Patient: sex F, age 67
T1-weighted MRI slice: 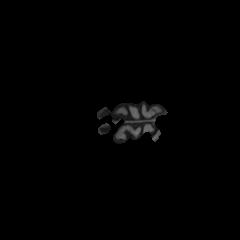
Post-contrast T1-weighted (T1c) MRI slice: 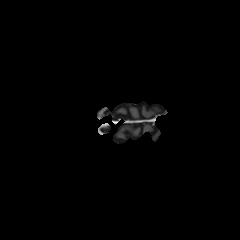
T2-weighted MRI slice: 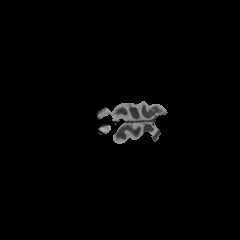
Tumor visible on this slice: no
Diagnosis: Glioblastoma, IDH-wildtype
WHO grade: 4